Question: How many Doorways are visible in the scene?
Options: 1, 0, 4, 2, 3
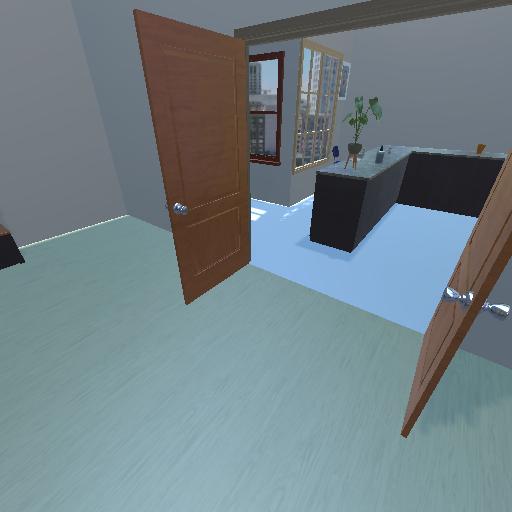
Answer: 1